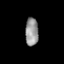
Tissue: prostate
Cell type: Epithelial cells
Senescence score: 0.2836
Nuclear area (px): 358
Mean DAPI intensity: 149.201